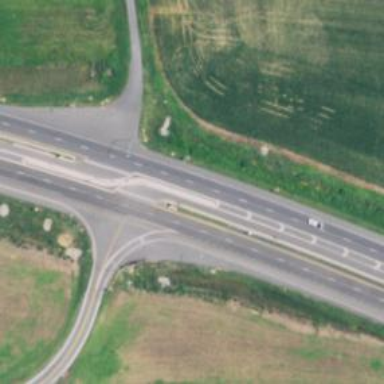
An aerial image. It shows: Trunk link highway.